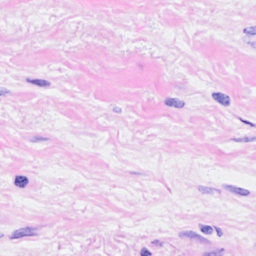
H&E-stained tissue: Breast